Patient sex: F
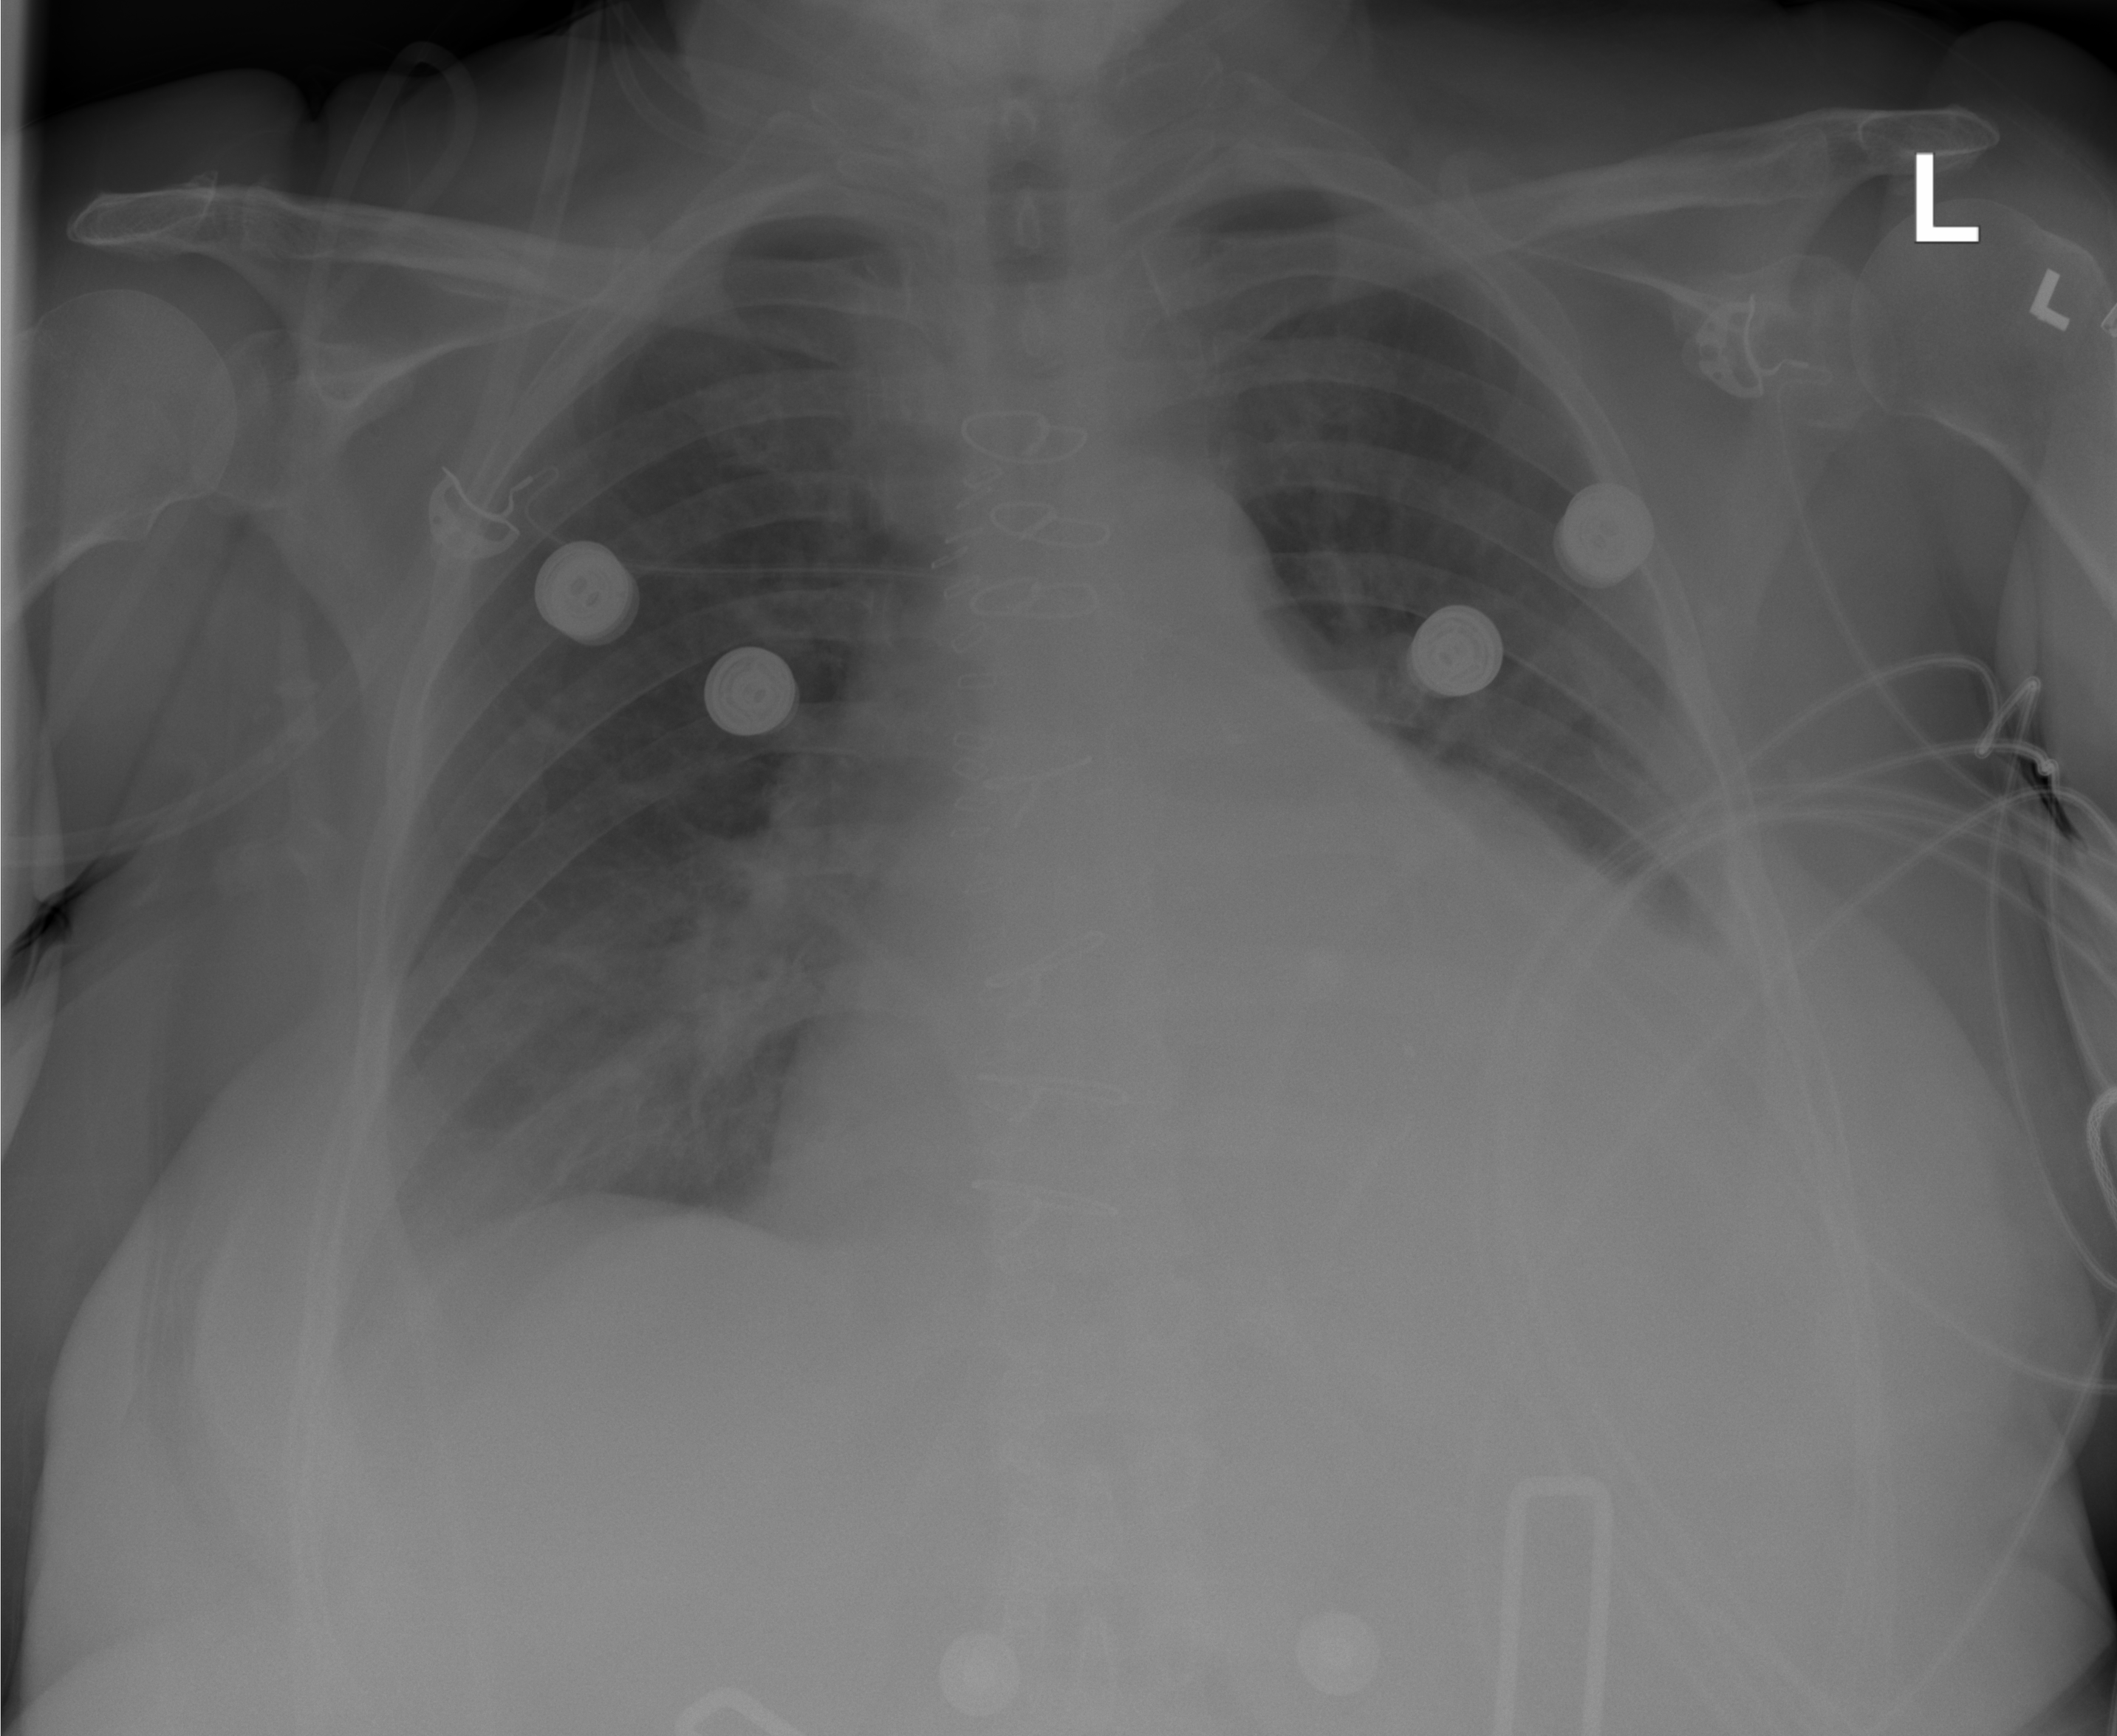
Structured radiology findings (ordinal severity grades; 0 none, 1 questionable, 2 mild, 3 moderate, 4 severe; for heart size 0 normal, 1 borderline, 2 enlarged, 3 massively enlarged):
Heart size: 2
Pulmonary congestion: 2
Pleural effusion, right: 2
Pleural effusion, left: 2
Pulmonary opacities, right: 0
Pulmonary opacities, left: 0
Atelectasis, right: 2
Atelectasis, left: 2